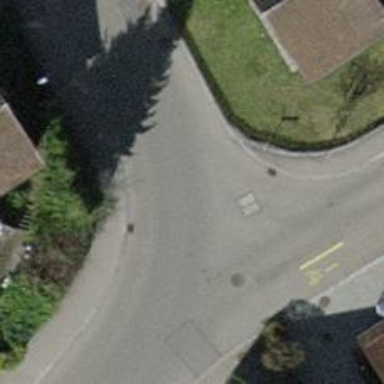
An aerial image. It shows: Raised kerb.